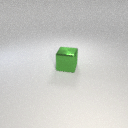
large green metal cube